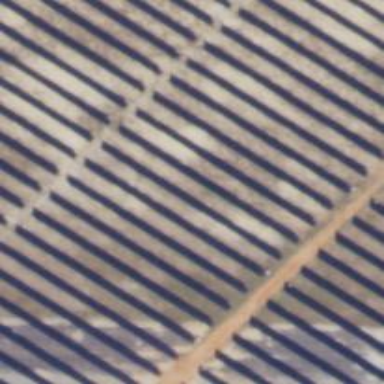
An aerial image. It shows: Solar photovoltaic panel generator.